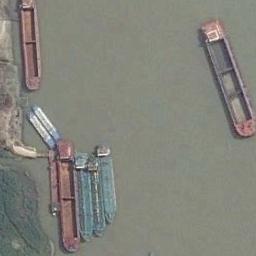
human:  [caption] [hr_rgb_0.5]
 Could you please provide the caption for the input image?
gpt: There are several orange, Green and blue ships docked at the dock, Including bulk carriers, Tankers, Etc .

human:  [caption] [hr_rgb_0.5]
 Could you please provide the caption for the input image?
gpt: Some ships of different sizes and colors are docked at the dock and another ship is sailing next to it .

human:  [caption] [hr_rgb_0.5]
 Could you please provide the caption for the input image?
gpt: There are several ships of different shapes and sizes at sea .

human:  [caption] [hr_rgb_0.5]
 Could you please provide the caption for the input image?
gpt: There are many ships in the yellow water on the shore .

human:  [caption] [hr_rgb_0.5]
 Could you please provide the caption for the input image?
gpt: There are several ships at the harbor .